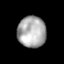
Tissue: lung
Cell type: Epithelial cells
Senescence score: 0.1972
Nuclear area (px): 865
Mean DAPI intensity: 171.054